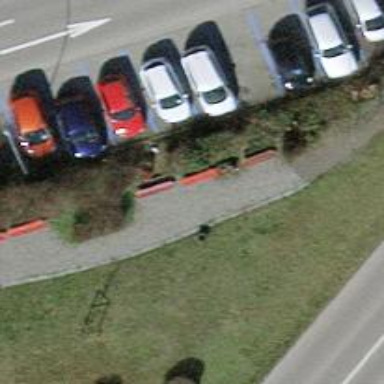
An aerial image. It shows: Bench.